Interaction volume radius: 10 \u00c5
Interaction volume height: 40 \u00c5
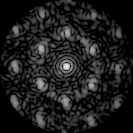
Disorder parameter: 0.4864